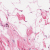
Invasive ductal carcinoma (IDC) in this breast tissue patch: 0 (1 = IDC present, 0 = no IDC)